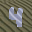
Label: 4